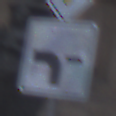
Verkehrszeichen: VerlaufVorfahrtsstrasse6
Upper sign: Vorfahrtsstrasse
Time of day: SunriseSunset
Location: Outdoor (Urban)
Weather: PartlyCloudy
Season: NotSpecified
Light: Natural